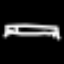
Label: bed